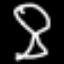
Label: hourglass